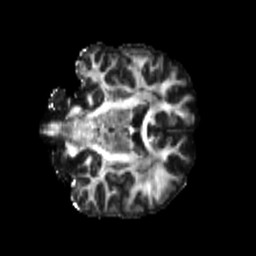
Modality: FA
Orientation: coronal
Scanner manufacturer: siemens
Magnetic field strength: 3 T
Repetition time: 4 s
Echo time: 0.0594 s